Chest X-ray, PA view. Patient: 46 years old, sex F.
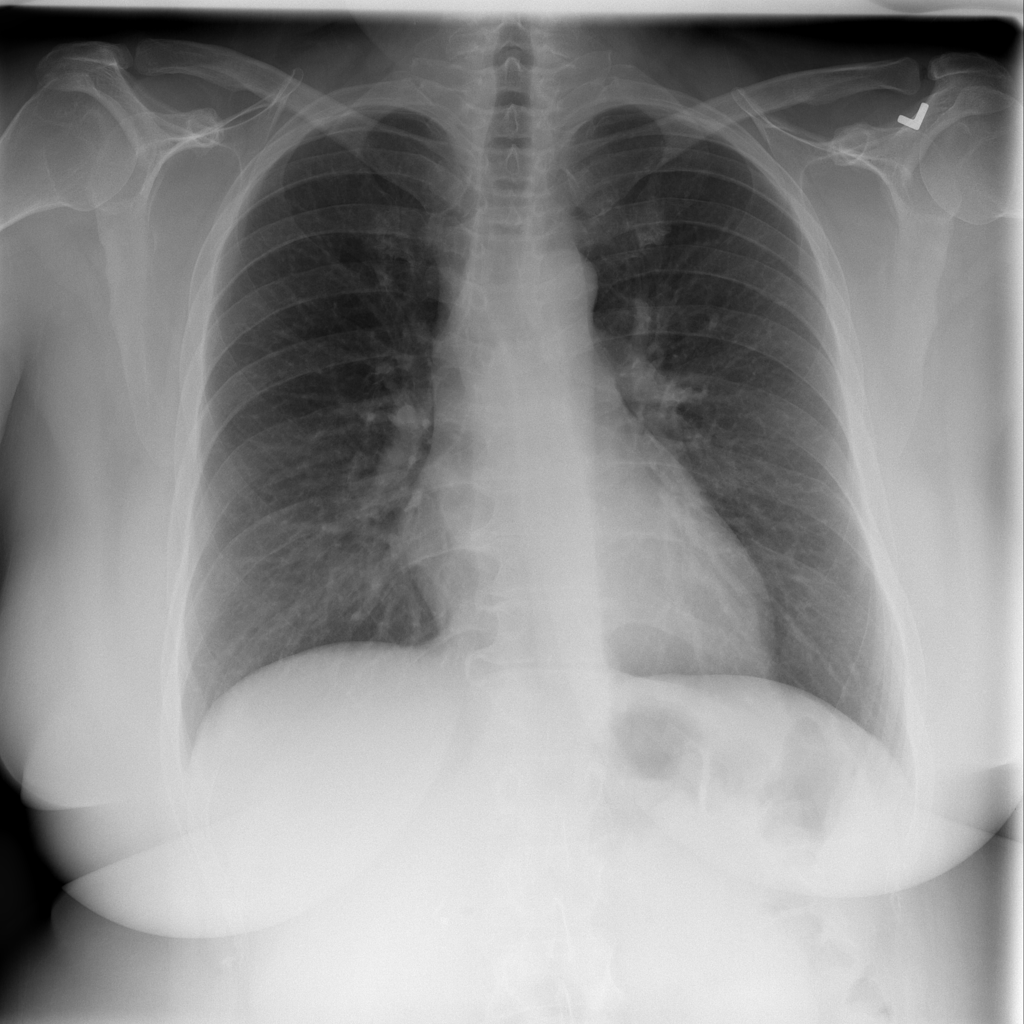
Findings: No Finding